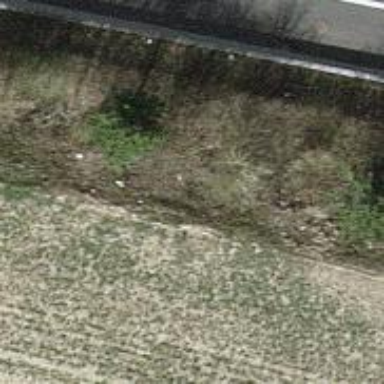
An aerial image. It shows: Row of trees in natural setting.